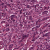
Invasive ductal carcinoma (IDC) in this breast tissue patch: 1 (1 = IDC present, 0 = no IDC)